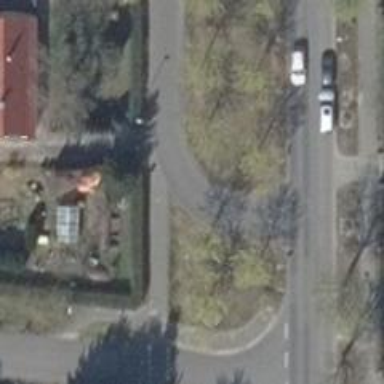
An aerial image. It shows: Footway along the road.